Aerial crown-view tile of a tropical tree (Barro Colorado Island, Panama), acquired 20240611:
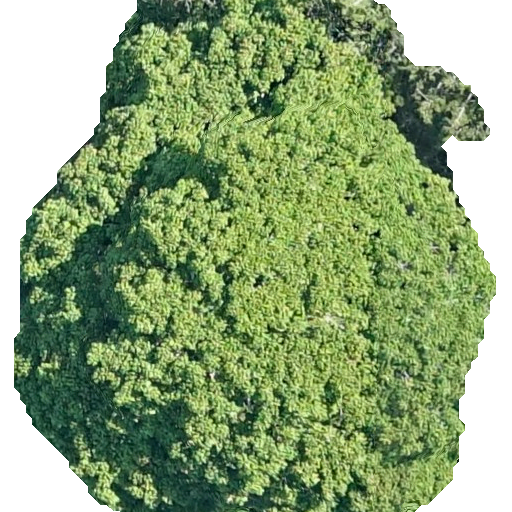
Species: Sterculia apetala
GBIF accepted scientific name: Sterculia apetala
Crown area: 345.499 m²